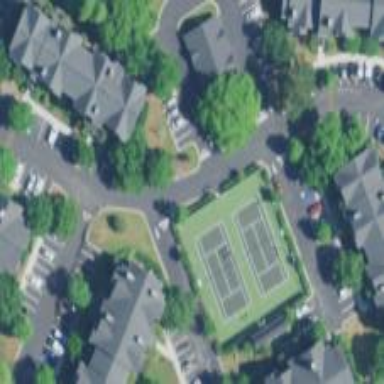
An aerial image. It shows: Tennis court in leisure pitch.